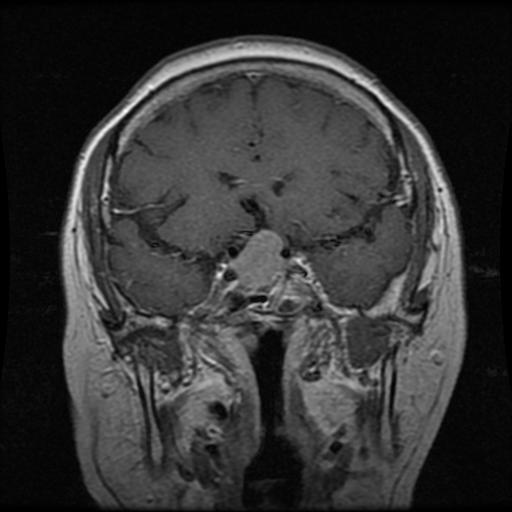
Label: pituitary